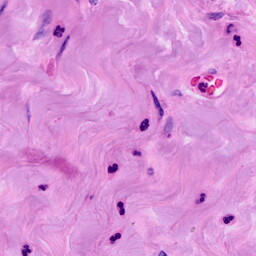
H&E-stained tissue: Breast